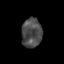
Tissue: lung
Cell type: Epithelial cells
Senescence score: 0.1628
Nuclear area (px): 587
Mean DAPI intensity: 74.712